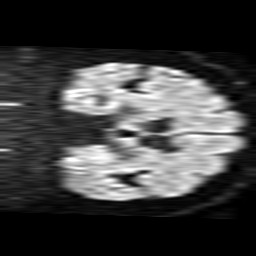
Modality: TRACE
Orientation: coronal
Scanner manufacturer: philips
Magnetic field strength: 1.5 T
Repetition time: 3.37 s
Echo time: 0.09255 s